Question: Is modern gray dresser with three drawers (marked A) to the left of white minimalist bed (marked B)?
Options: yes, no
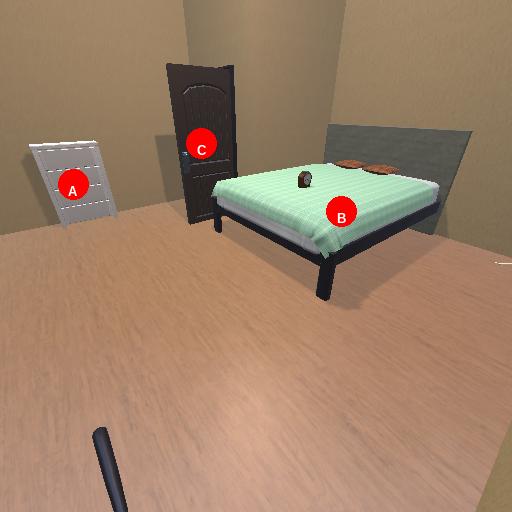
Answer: yes